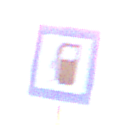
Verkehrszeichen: Tankstelle
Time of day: SunriseSunset
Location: Outdoor (Urban)
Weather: Clear
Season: NotSpecified
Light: Natural